【题型】选择题　【知识点】平面几何　【难度】medium
如图，点$D,F,E$分别在边$BC$、$AB$、$AC$上，$DE \parallel AB$，$DF \parallel AC$，$BE$交$FD$于点$G$，则下列说法错误的是（ ）

\noindent A. $\dfrac{AF}{AB}=\dfrac{EG}{BE}$ \hspace{3em} B. $\dfrac{FG}{GD}=\dfrac{BG}{GE}$\\
\noindent C. $\dfrac{FG}{AE}=\dfrac{DG}{EC}$ \hspace{3em} D. $\dfrac{AF}{BF}=\dfrac{AE}{EC}$
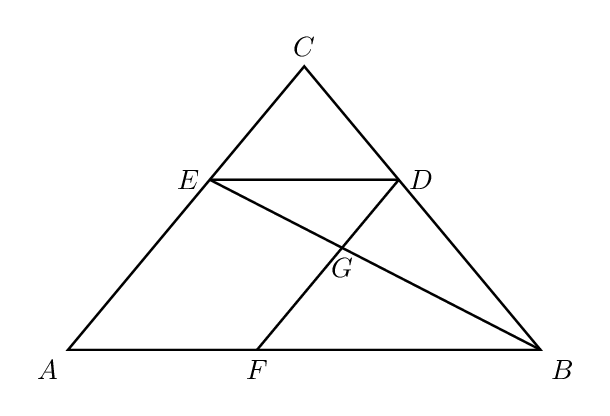
【解答】
\noindent \textbf{【答案】}D

\vspace{1em}
\noindent \textbf{【分析】}本题考查了平行线截线段成比例定理和相似三角形的性质和判定的应用，能正确运用定理进行推理是解题的关键．

根据平行线截线段成比例定理得到比例式以及利用相似三角形的判定定理得出$\triangle EDG \sim \triangle BFG$、$\triangle ABE \sim \triangle FBG$、$\triangle GBD \sim \triangle EBC$，再根据相似三角形的性质得出比例式并进行判断即可．

\vspace{1em}
\noindent \textbf{【详解】}解：
A、$\because DF \parallel AC$,
\[
\therefore \dfrac{AF}{AB}=\dfrac{EG}{BE}，\text{故A正确，不符合题意；}
\]

B、$\because DE \parallel AB$,
\[
\therefore \triangle EDG \sim \triangle BFG,
\]
\[
\therefore \dfrac{FG}{GD}=\dfrac{BG}{GE}，\text{故B正确，不符合题意；}
\]

C、$\because DF \parallel AC$,
\[
\therefore \triangle ABE \sim \triangle FBG,\ \triangle GBD \sim \triangle EBC,
\]
\[
\therefore \dfrac{FG}{AE}=\dfrac{BG}{BE},\ \dfrac{GB}{EB}=\dfrac{GD}{EC},
\]
\[
\therefore \dfrac{FG}{AE}=\dfrac{DG}{EC}，\text{故C正确，不符合题意；}
\]

D、不能证明$\dfrac{AF}{BF}=\dfrac{AE}{EC}$，故D错误，符合题意．

故选 D．